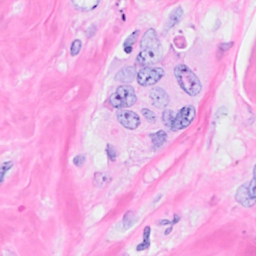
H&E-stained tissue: Breast